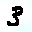
Label: 3